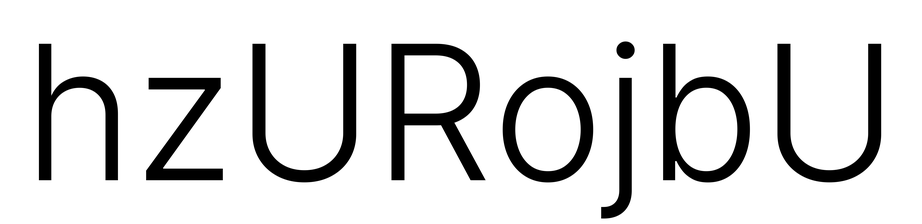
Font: Inter_Light